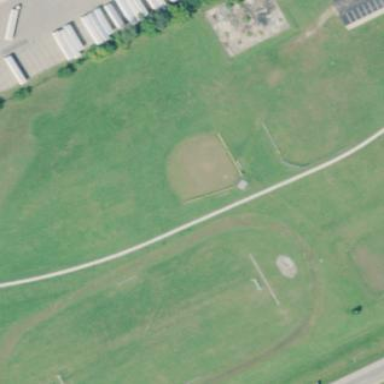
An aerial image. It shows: Softball pitch for leisure sports.